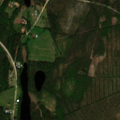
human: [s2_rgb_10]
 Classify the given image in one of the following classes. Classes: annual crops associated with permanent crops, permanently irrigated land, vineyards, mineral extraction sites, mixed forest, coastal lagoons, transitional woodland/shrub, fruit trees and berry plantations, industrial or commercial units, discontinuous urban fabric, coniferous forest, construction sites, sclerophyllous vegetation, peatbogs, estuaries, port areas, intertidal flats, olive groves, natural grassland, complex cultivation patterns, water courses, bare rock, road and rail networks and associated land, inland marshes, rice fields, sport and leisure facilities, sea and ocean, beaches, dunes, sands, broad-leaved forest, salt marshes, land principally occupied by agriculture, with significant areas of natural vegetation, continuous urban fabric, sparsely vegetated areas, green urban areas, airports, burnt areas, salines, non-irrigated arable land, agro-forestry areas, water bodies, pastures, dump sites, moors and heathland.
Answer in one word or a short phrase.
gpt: land principally occupied by agriculture, with significant areas of natural vegetation, coniferous forest, mixed forest